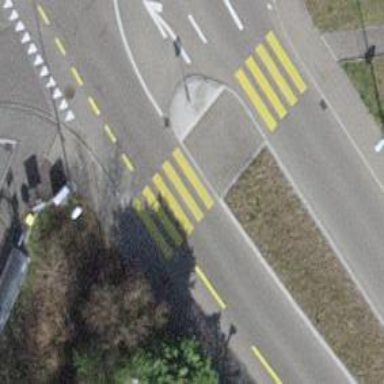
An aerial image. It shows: Marked footway crossing with pedestrian island.